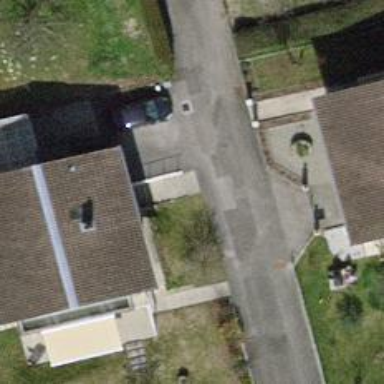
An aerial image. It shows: Asphalt road in residential area.